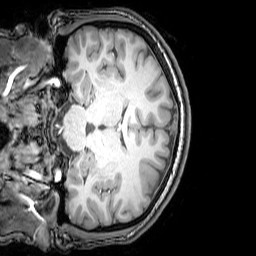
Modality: T1w
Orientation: coronal
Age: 23
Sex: male
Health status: healthy
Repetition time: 0.081 s
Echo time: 0.037 s